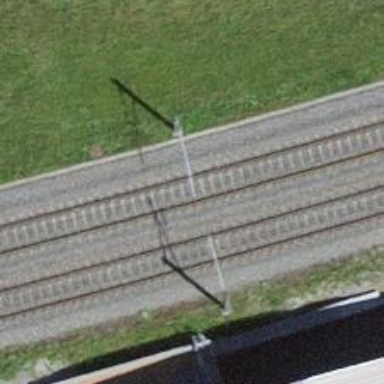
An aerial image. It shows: Single railway track with electrified contact line.